Interaction volume radius: 10 \u00c5
Interaction volume height: 35 \u00c5
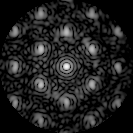
Disorder parameter: 0.3811